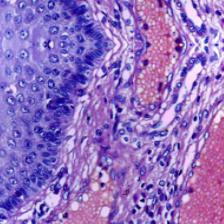
Diagnosis: Normal